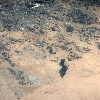
Label: land